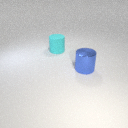
large cyan rubber cylinder behind large blue metal cylinder